Question: In a Jenkins job, I have a windows batch Command build step, which runs a test with phantomJS, like this:

How can I make the job fail, if inside smokeTest.js I exit phantom with an error, like this:
'''
phantomJS.exit(1)
'''
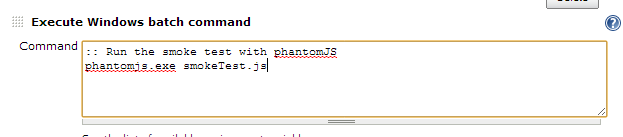
Answer: Jenkins considers a job as "failed" if the return-code of any command-block
(like that 'ExecuteWindows batch command' above) is non-zero.
If it does not work for you in this case, it is probably because 'phantomjs.exe' returns '0' in any case
(can confirm this by echo-ing the ERRORLEVEL just after that command: 'ECHO %ERRORLEVEL%' ).
If this is the case (i.e.: it returns '0' even when fails), you can handle it this way:
- - <URL>